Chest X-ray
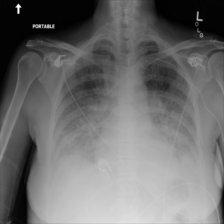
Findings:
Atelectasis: negative
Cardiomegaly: negative
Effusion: positive
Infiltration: positive
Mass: negative
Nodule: negative
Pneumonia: negative
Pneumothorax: negative
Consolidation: negative
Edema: negative
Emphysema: negative
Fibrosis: negative
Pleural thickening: negative
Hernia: negative